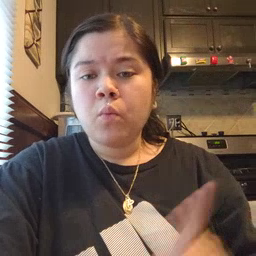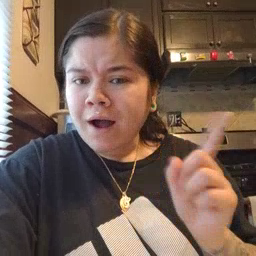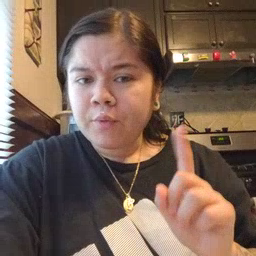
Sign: where